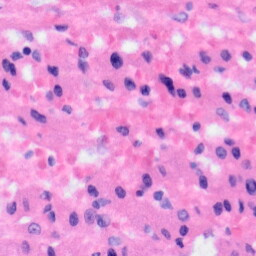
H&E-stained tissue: Liver